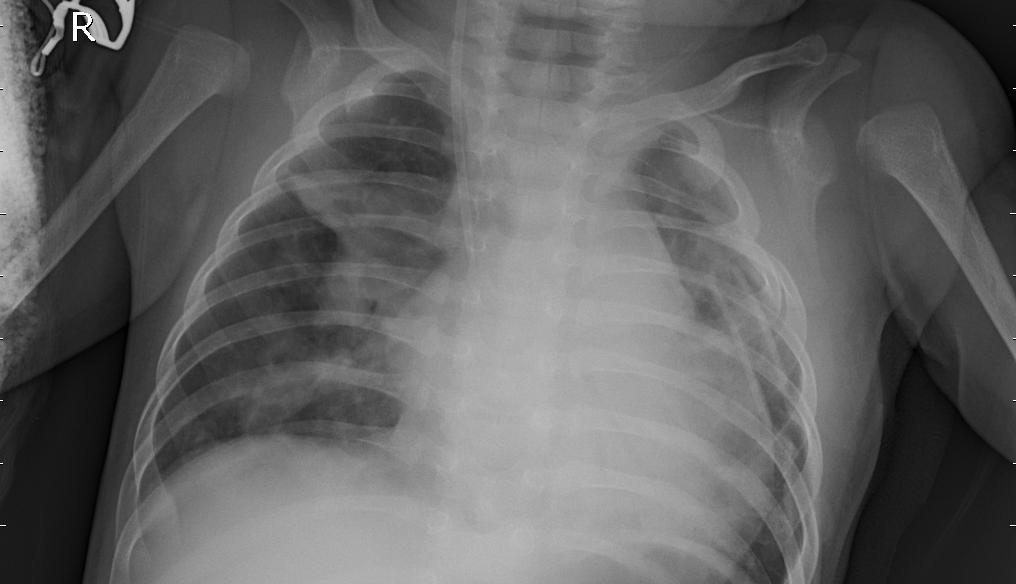
Diagnosis: PNEUMONIA